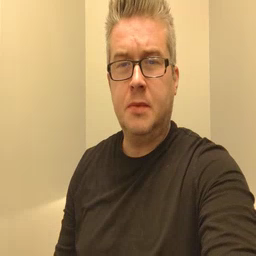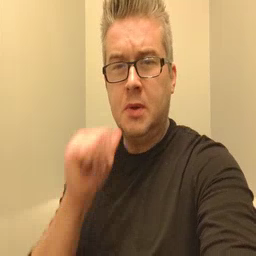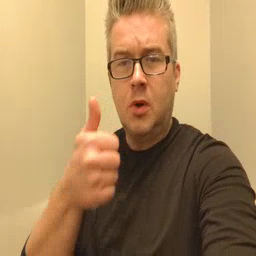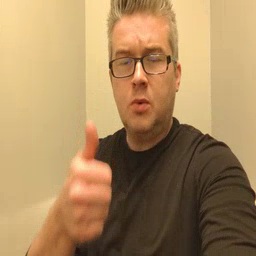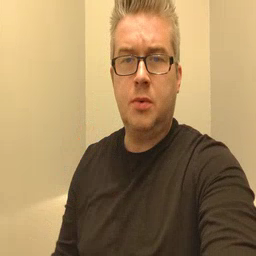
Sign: tomorrow